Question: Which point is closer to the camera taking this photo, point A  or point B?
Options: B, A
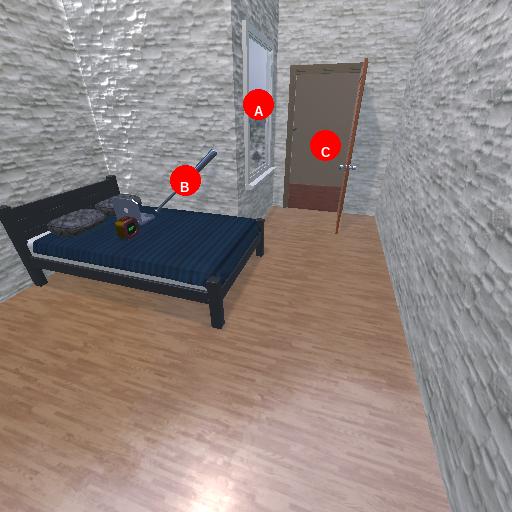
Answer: B